Question: I have some of numbers negative and some positive.
'''
set format y2 "%2.3f"
'''
does not help

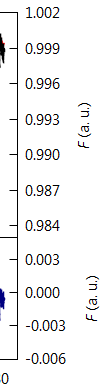
Answer: Check 'help format specifiers'. Just add a space after '%' and the number of spaces you would like to have, here '1'. This will places a space in front of positive numbers, where negative numbers have the '-'.
'''
set format y2 "% 1.3f"
'''
If you want to have it perfectly aligned, you'd better use a monospace font.